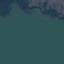
Label: SeaLake